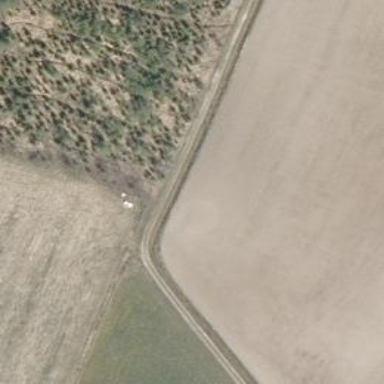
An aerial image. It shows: Track road with grade3 tracktype.